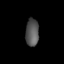
Tissue: lung
Cell type: Endothelial cells
Senescence score: 0.5942
Nuclear area (px): 355
Mean DAPI intensity: 85.214